Question: I have a MySql database with the following columns:

and a HTML form like so:
'''
<form method="post" action="validate.php">
<label for="users_email">Email:</label>
<input type="text" id="users_email" name="users_email">
<label for="users_pass">Password:</label>
<input type="password" id="users_pass" name="users_pass">
<input type="submit" value="Submit"/>
</form>
'''
Here's snippet of code within the validate.php page:
'''
$email = $_POST['users_email'];
$pass = $_POST['users_pass'];
$dbhost = '************';
$dbuser = '************';
$dbpass = '************';
$conn = mysql_connect($dbhost, $dbuser, $dbpass);
if(! $conn)
{
die('Could not connect: '. mysql_error());
}
mysql_select_db("SafeDropbox", $conn);
$result = mysql_query("SELECT Email, UserPassword FROM tblnewusers WHERE Email = $email");
$row = mysql_fetch_array($result);
if($row['Email'] == $email && $row['UserPassword'] == $pass) {
echo "Valid";
}
elseif($row.count() == 0) {
echo "No Match";
}
else {
echo "Invalid";
//header("Location: http://www.google.ie");
//exit();
}
'''
The problem is I'm getting no match even though the values of $email and $pass are definitely within my database. What am I doing wrong?
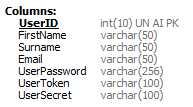
Answer: The problem is in:
'''
$result = mysql_query("SELECT Email, UserPassword FROM tblnewusers WHERE Email = $email");
'''
$email should be escaped and surrounded by quotes. The safest solution is to use a prepared statement:
'''
$result = mysql_query("SELECT Email, UserPassword FROM tblnewusers WHERE Email = ?");
$con=new mysqli($dbhost, $dbuser, $dbpass, $yourDatabase);
$stmt = $mysqli->prepare($result);
$stmt->bind("s",$email);
$result=$stmt->execute();
'''
For more details see <URL>